Question: Hey all. I'm working on a little flash game, that is a top down game. Your character is placed in a 600x800 pixel area, and you can use the arrow keys to walk around (in 8 directions). The object of the game is to avoid getting eaten by the enemy.
To make the game more interesting, I want to create a "fog of war" effect, so you can't see the entire map, but rather, only a small area around your character. I'm thinking of keeping things very basic, what I'm looking for is the entire map to be blacked out, but a "circle of visibility" around your character. Like this:

Of course, as the player moves around the map, the circle of visibility would move with him. If there were obstacles, they would come "into view" as the player moved toward them.
I am not sure where to begin on implementing this feature. I'm using actionscript 3 and would really appreciate your help on giving me ideas on how to implement it! Thank you!
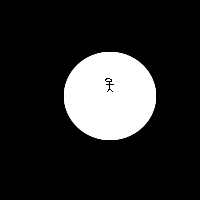
Answer: You are looking to apply a "mask" to your visual. You then need to update the properties of that mask at runtime as your character moves around. Should be pretty straight forward.
See <URL> on masks for more.
I realized I gave you a Flex example of using masks. It seems you are are trying to do this with Flash. The concept still applies... you want a mask. See <URL> or something similar for doing it in Flash.